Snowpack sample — Loveland Pass, Silver Plume, Colorado, USA (2/11/26, 12:00 PM MST)
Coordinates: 39.663, -105.886
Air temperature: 35 °F
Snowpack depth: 82 cm
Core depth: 10 cm
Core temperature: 17.6 °F
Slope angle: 13°, slope face: 12°
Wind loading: high
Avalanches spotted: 1
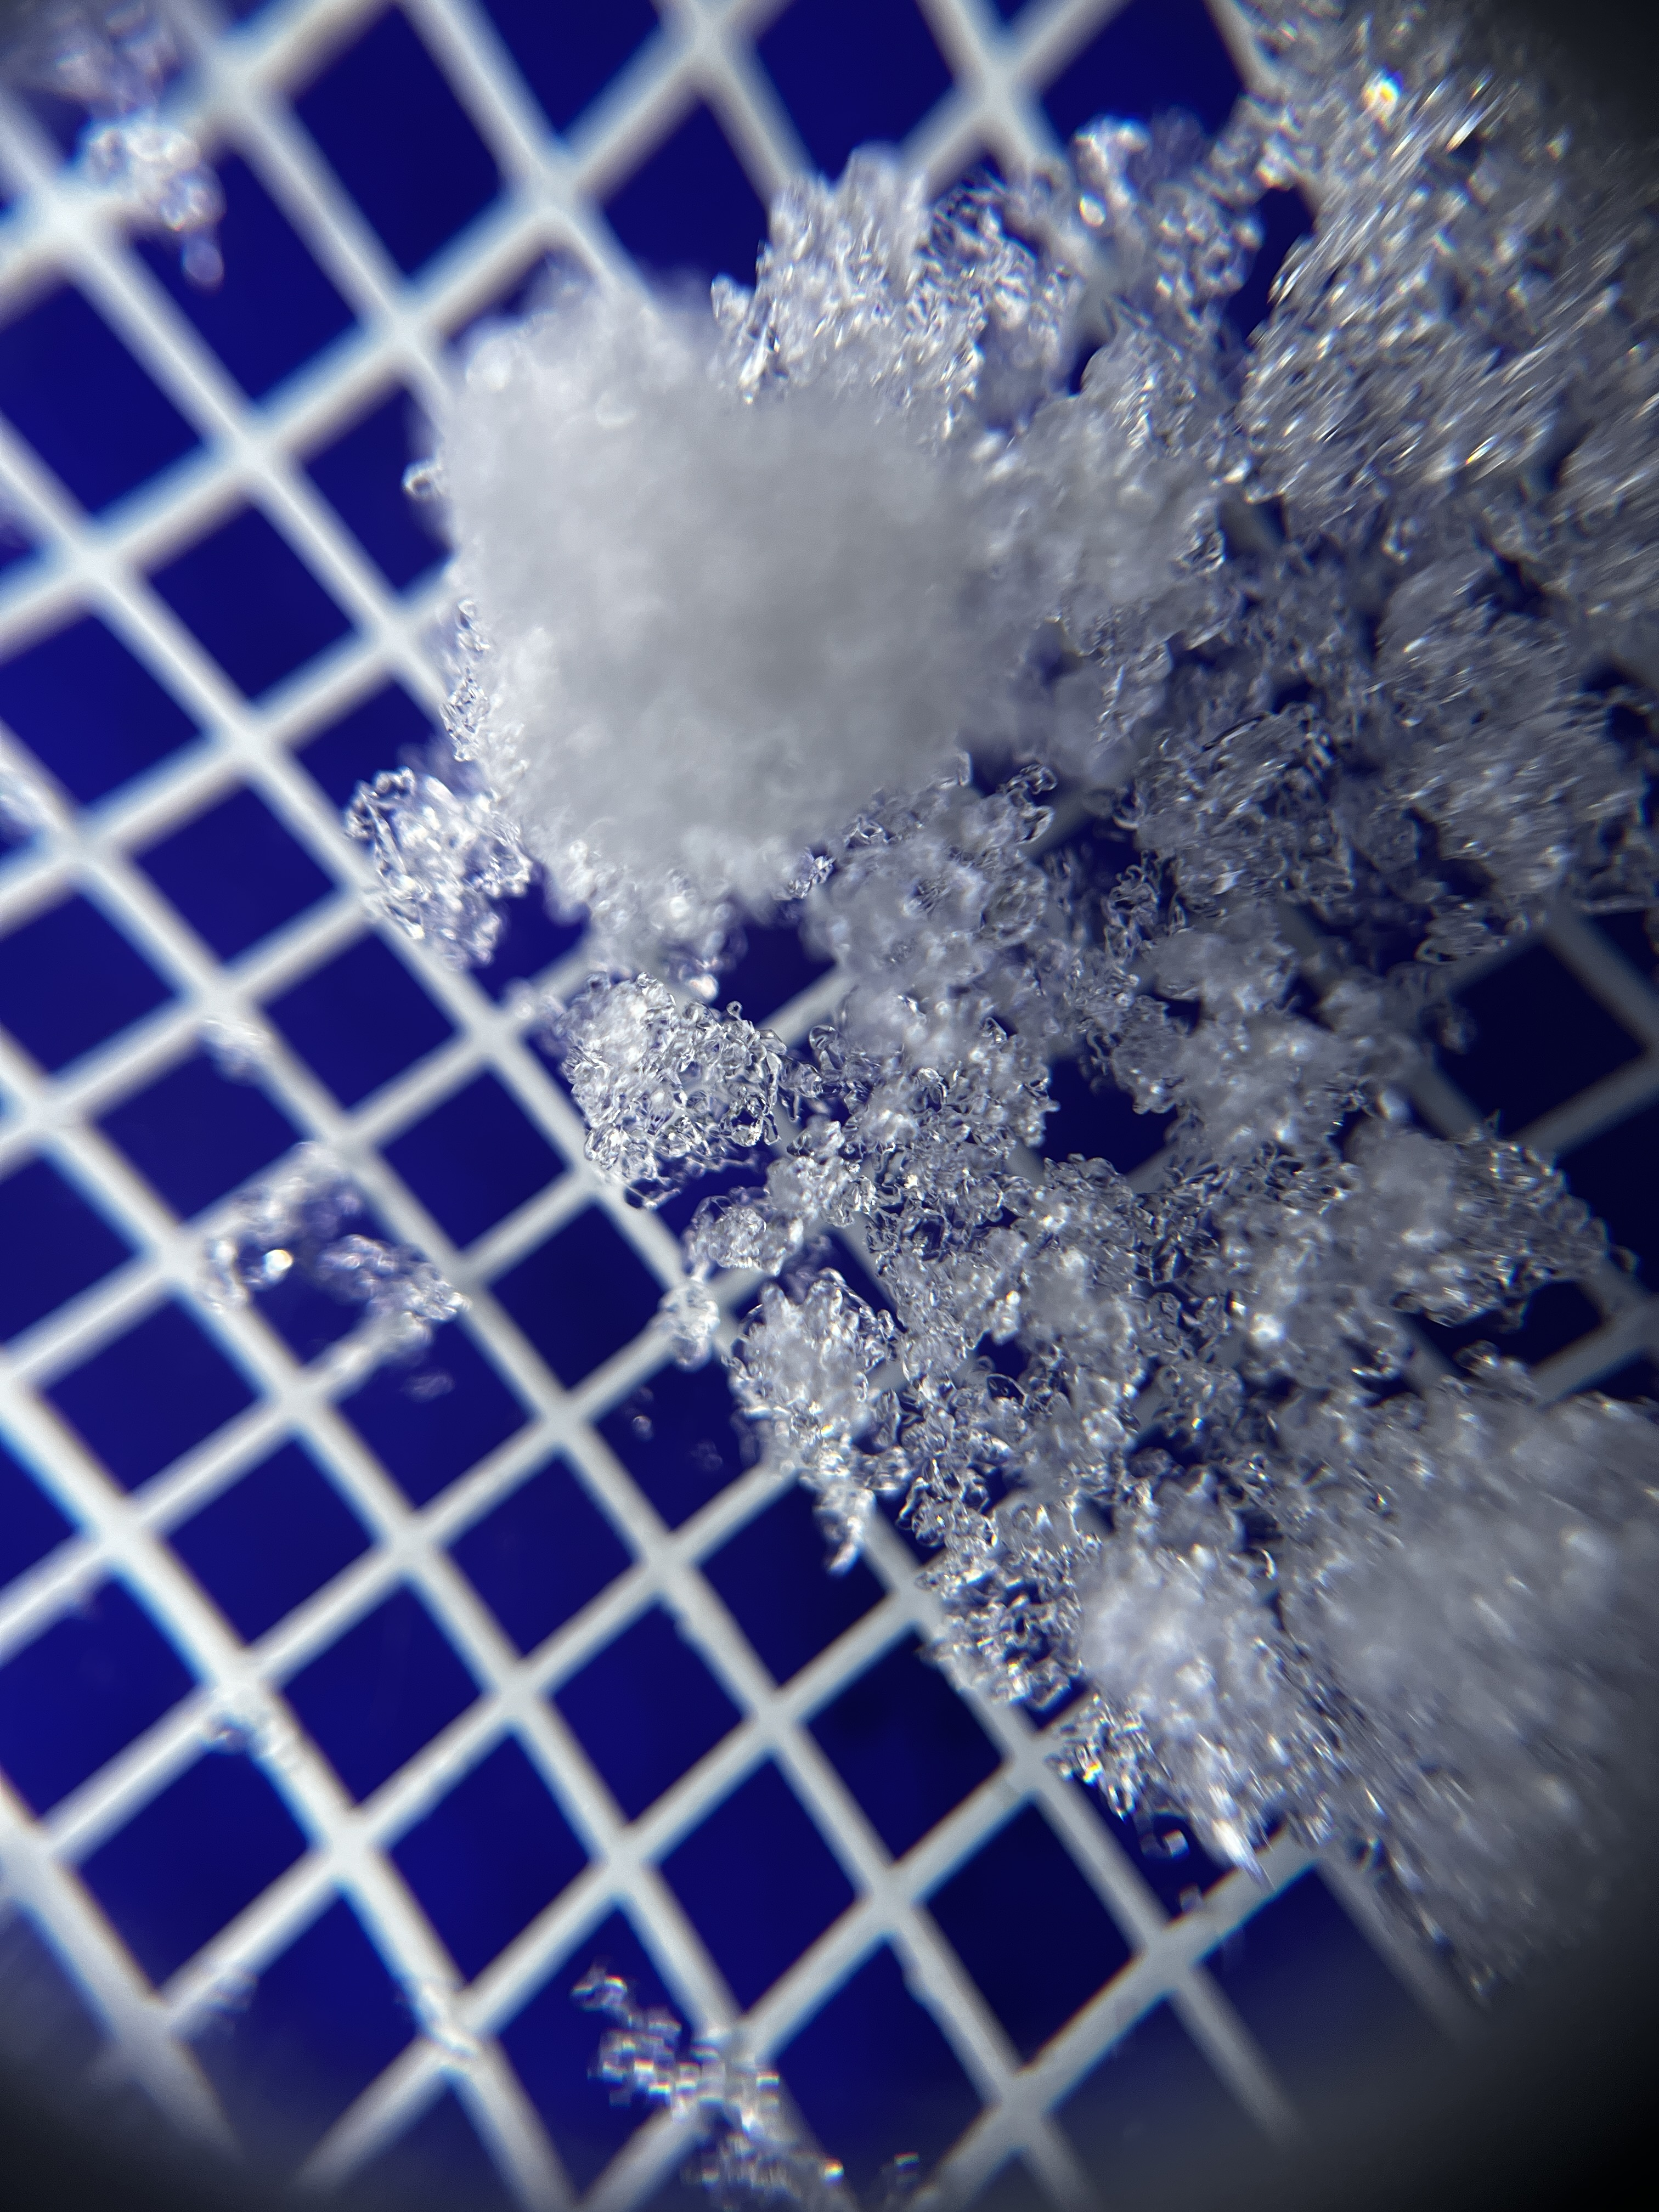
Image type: magnified_profile
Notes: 1 small avalanche spotted on the north side of the bowl, lots of wind loading